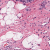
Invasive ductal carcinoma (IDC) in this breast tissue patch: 0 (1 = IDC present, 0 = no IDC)